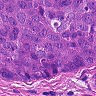
Metastatic tissue present: yes